Field crop: tomato
Growth stage: 1
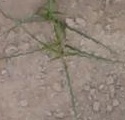
Species: cyperus